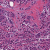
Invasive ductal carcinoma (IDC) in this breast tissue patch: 1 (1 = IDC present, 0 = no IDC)